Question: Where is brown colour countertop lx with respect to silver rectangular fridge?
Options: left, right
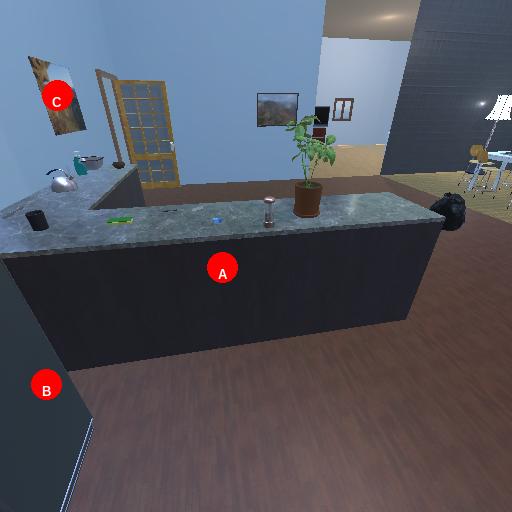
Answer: left